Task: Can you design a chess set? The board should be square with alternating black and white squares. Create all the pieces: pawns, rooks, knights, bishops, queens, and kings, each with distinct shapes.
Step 1586:
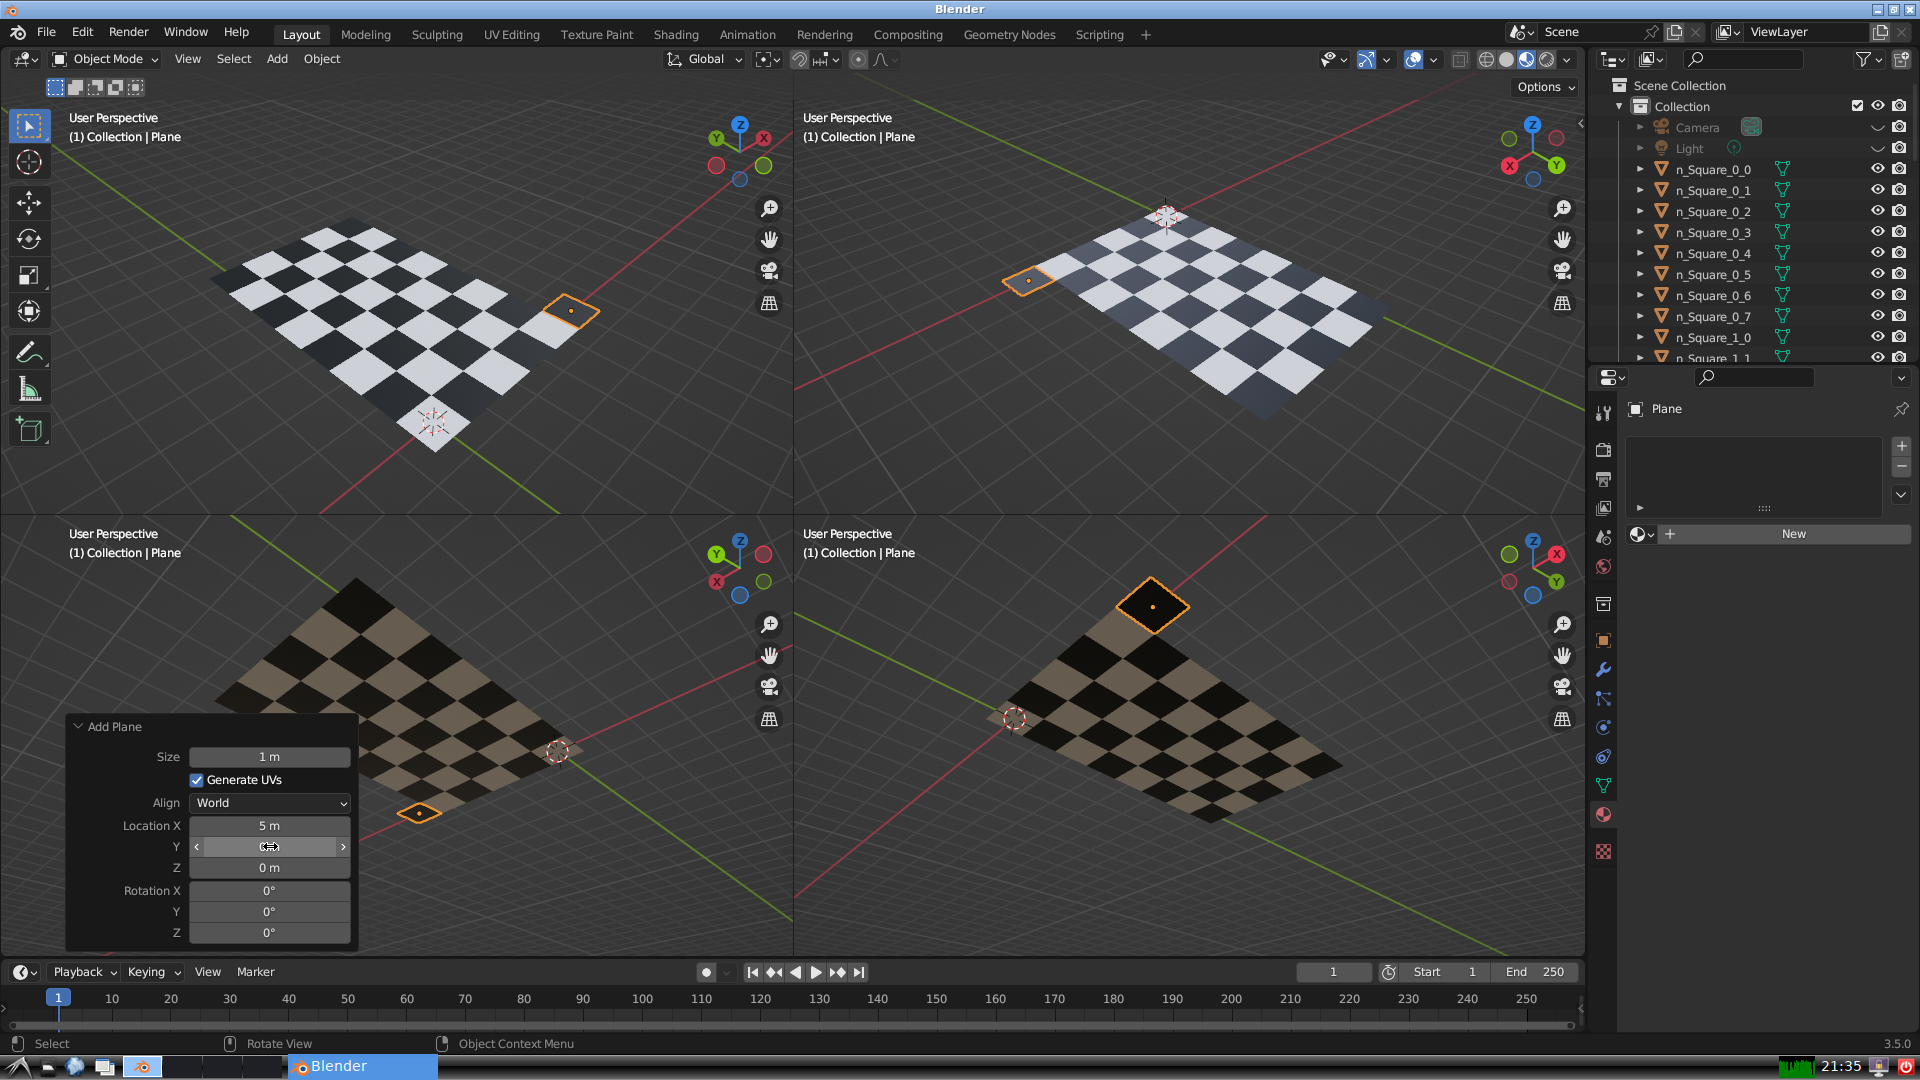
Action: click: no